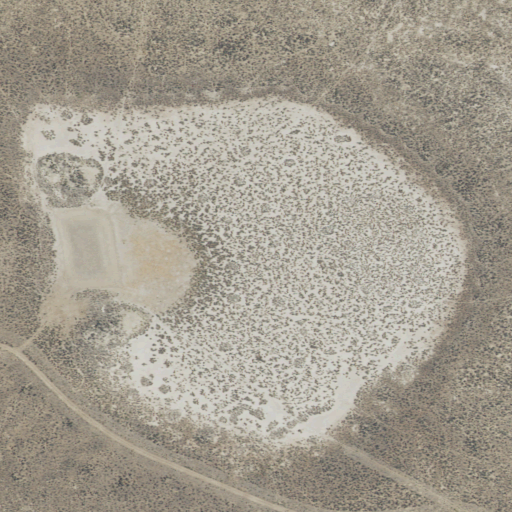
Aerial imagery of plain(s) in Oregon named Green Lake containing shrub and woody wetlands